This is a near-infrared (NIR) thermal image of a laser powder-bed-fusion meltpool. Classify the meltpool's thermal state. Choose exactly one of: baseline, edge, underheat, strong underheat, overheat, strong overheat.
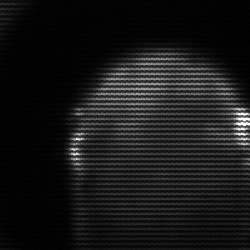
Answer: edge